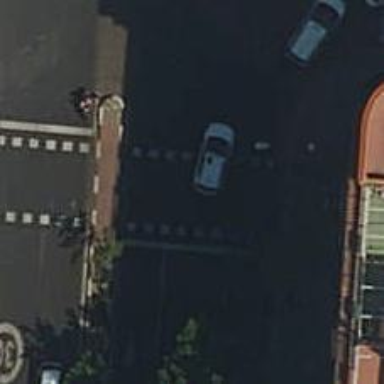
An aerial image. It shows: Road with traffic signals at crossing.